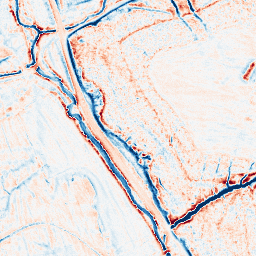
Category: edge_preserving
Decomposition family: anisotropic_diffusion
Decomposition parameters: iterations: 20
kappa: 30
gamma: 0.15
Upsampling method: quintic
Upsampling parameters: scale: 8
Upsampling scale: 8